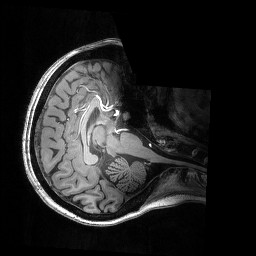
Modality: T1w
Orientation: axial